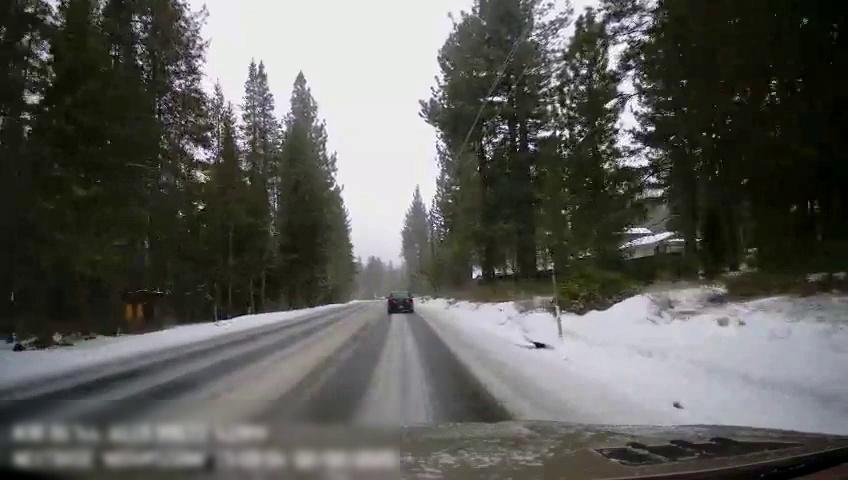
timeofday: Day
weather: Snowy
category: Drivable Space
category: Vehicles | Car
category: Lanes | Current Lane